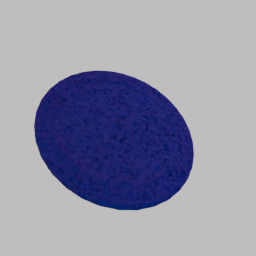
Label: decoration